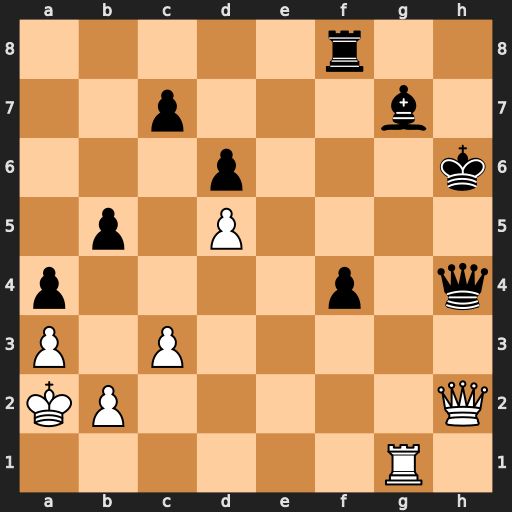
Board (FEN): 5r2/2p3b1/3p3k/1p1P4/p4p1q/P1P5/KP5Q/6R1
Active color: w
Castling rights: -
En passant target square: -
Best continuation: Qxh4#